Question: I'm trying to apply a dotted border to PF 5.0 <URL> as follows.
'''
<p:panelGrid styleClass="panelgrid-dotted-border">
<f:facet name="header">
<p:row>
<p:column colspan="2">
<h:outputText value="Shipping Address"/>
</p:column>
</p:row>
</f:facet>
<p:row>
<p:column style="width: 200px;">
<p:outputLabel for="firstName" value="First Name" style="font-weight: bold;"/>
</p:column>
<p:column style="width: 200px;">
<h:outputText id="firstName" value="First Name"/>
</p:column>
</p:row>
<p:row>
<p:column>
<p:outputLabel for="middleName" value="Middle Name" style="font-weight: bold;"/>
</p:column>
<p:column>
<h:outputText id="middleName" value="Middle Name"/>
</p:column>
</p:row>
<p:row>
<p:column>
<p:outputLabel for="lastName" value="Last Name" style="font-weight: bold;"/>
</p:column>
<p:column>
<h:outputText id="lastName" value="Last Name"/>
</p:column>
</p:row>
<p:row>
<p:column>
<p:outputLabel for="address1" value="First Address" style="font-weight: bold;"/>
</p:column>
<p:column rowspan="8" style="vertical-align: top;">
<h:outputText id="address1" styleClass="address" value="First Address"/>
</p:column>
</p:row>
<p:row><p:column><h:outputText value="&#160;" /></p:column></p:row>
<p:row><p:column><h:outputText value="&#160;" /></p:column></p:row>
<p:row><p:column><h:outputText value="&#160;" /></p:column></p:row>
<p:row><p:column><h:outputText value="&#160;" /></p:column></p:row>
<p:row><p:column><h:outputText value="&#160;" /></p:column></p:row>
<p:row><p:column><h:outputText value="&#160;" /></p:column></p:row>
<p:row><p:column><h:outputText value="&#160;" /></p:column></p:row>
</p:panelGrid>
'''
The CSS class :
'''
.panelgrid-dotted-border.ui-panelgrid tr, .panelgrid-dotted-border.ui-panelgrid .ui-panelgrid-cell {
border-top : 1px dotted #000;
border-right : 1px dotted #000;
border-bottom : 1px dotted #000;
border-left : 1px dotted #000;
}
'''
The dotted border is not correctly applied to columns and rows which are split over rows and columns respectively as can be seen in the following picture.

The dotted border is applied incorrectly to the rows which are spanned through the first address row and to the column which is spanned through the header of the grid.
How to apply the dotted border correctly?
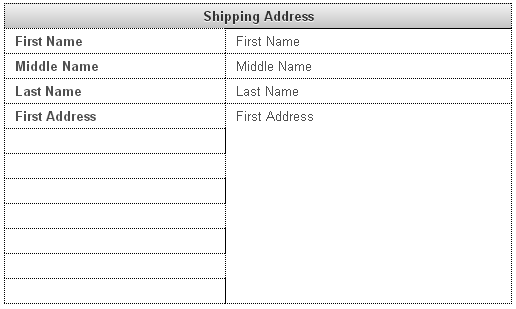
Answer: I think I've faced this problem before and it looks like a bug to me (<URL>. I'll offer you some workarounds if you really want to keep it "dotted" and you can play with them and choose something similar:
'''
.panelgrid-dotted-border{
border-collapse: separate;
border-spacing: 0;
border: 1px dotted #929292;
}
.panelgrid-dotted-border.ui-panelgrid tr, .panelgrid-dotted-border.ui-panelgrid .ui-panelgrid-cell {
border: 1px dotted #929292;
}
'''
You force borders to separate but give them 0 space. This way you can have dots, but double number of dots together. If you also add a lighter color the double number of dots look fine.
'''
.panelgrid-dotted-border{
border-collapse: separate;
border-spacing: 2px;
}
'''
You can just separate the borders. Looks good too!
'''
.panelgrid-dotted-border.ui-panelgrid {
width: 100%;
}
'''
Play with the width of the table, wider renders perfecly for me.
None of them are a real solution but maybe they can help you.